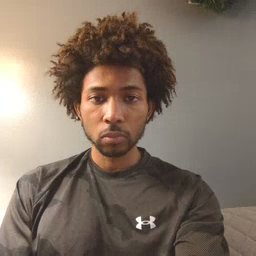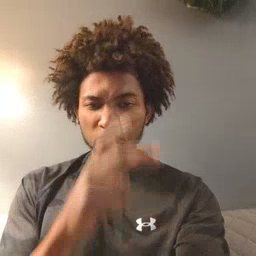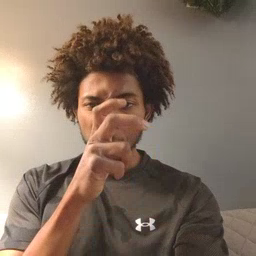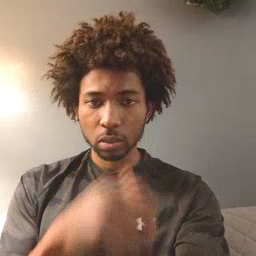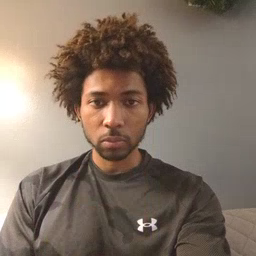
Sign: bug